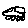
Label: car